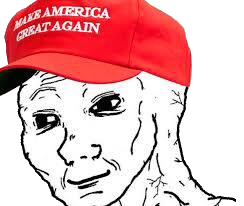
Label: 5_Tired_Wojak